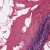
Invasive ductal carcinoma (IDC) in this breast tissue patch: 0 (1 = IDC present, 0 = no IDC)